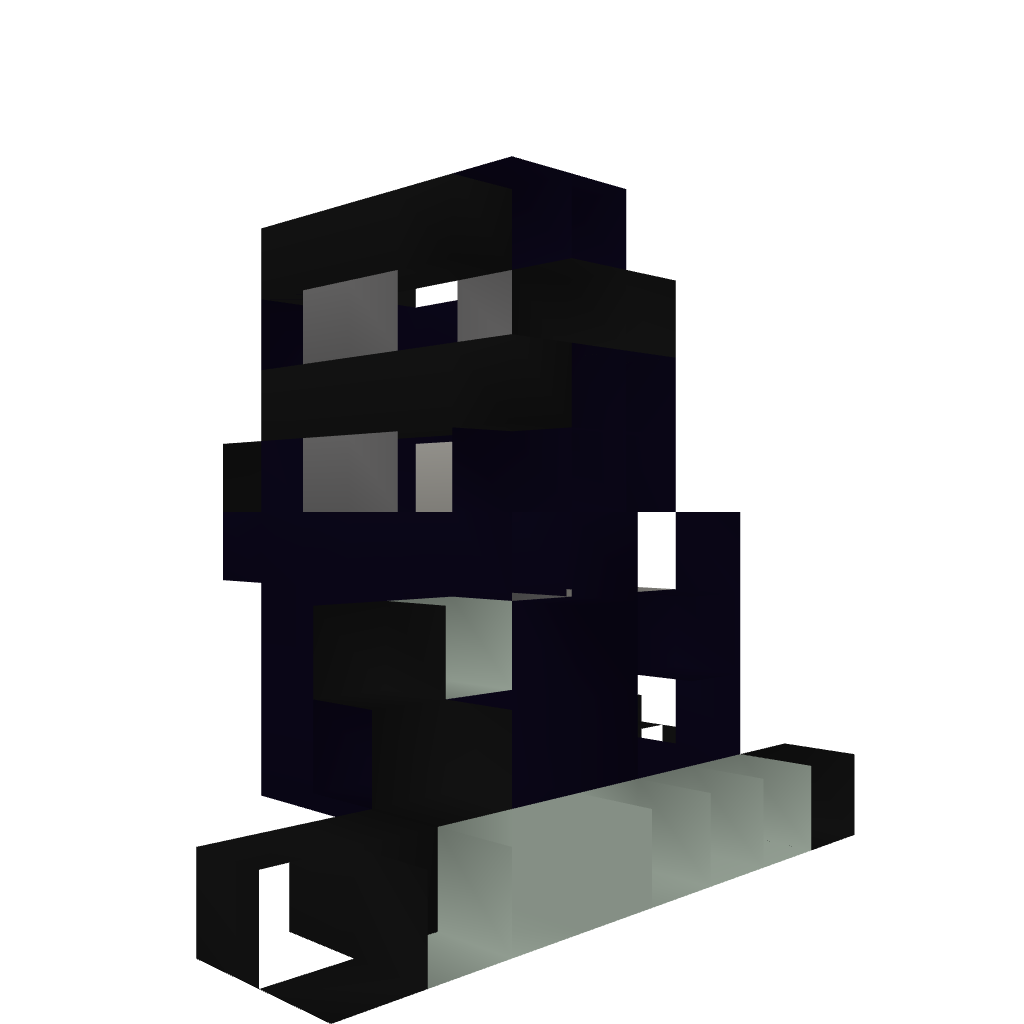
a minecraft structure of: Dispenser Cannon MK 1